Field crop: maize
Growth stage: 2
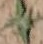
Species: atriplex